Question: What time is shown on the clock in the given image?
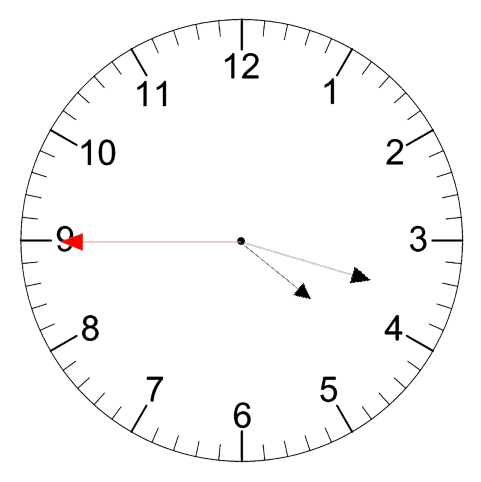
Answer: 04:17:45